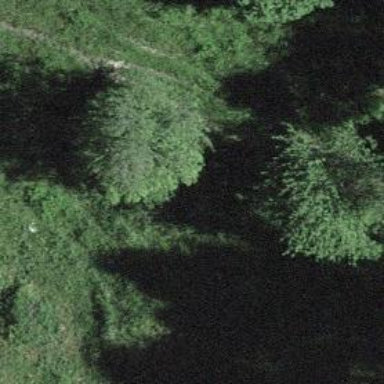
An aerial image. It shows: Single tag "natural: tree."